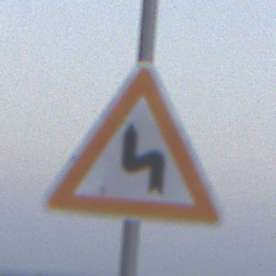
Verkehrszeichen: DoppelkurveZunaechstLinks
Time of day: SunriseSunset
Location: Outdoor (Suburban)
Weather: Clear
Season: NotSpecified
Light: Natural